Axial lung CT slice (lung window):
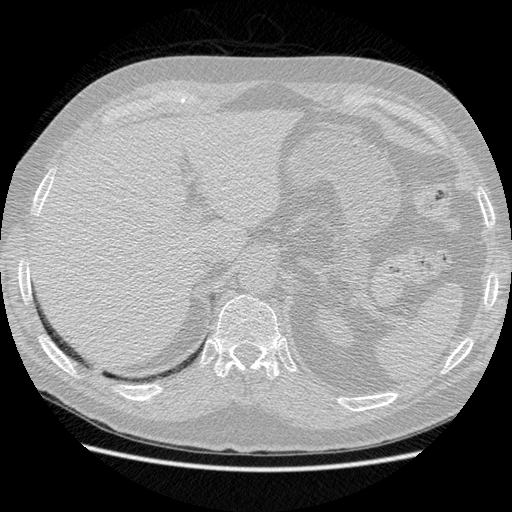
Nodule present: no